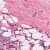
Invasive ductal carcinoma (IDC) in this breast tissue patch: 1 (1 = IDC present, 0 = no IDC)